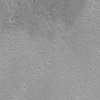
Label: not_dusty